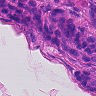
Metastatic tissue present: yes